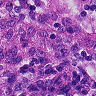
Metastatic tissue present: yes